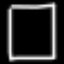
Label: square